Question: I am building a TicTacToe using React Hook. While the TicTacToe is working fine, the buttons are changing position on click. Image 1 is the initial game board, and image 2 is after clicking on the button! it is going down. If I click on consecutive three buttons it goes to the previous position (image 3).

'''
import React, {useState} from 'react';
function Square (props){
return(
<button className = "button" onClick = {props.onClick}>
{props.value}
</button>
);
}
function Board(){
//state
const [boardSquares, setBoardSquares] = useState(Array(9).fill(null));
const [xIsNext, setXIsNext] = useState(true);
const handleClick = index =>{
const squares = [...boardSquares];
if( whoIsTheWinner(boardSquares) || squares[index]) return; // if this already has a value return
//add X or O
squares[index] = xIsNext ? "X" : "O";
//calculate next turn
//set the state of the board
setBoardSquares(squares);
//set the state of the turn
setXIsNext(!xIsNext);
};
//create a render square function
//takes an index and return a square with correct value and function
const renderSquare = (index) => {
return <Square value={boardSquares[index]} onClick={()=>handleClick(index)}/>
};
//create the board
//calculates winner
let status ;
const winner = whoIsTheWinner(boardSquares);
status = winner ?
'Winner is: ${winner}' :
'Next player: ${xIsNext ? "X" : "O"}';
function whoIsTheWinner(squares){
const winningLine = [
[0, 1, 2],
[0, 3, 6],
[0, 4, 8],
[1, 4, 7],
[2, 5, 8],
[3, 4, 5],
[6, 7, 8],
[0, 4, 8]
];
console.log(winningLine)
for (let i=0; i < winningLine.length; i++){
const [a,b,c]=winningLine[i];
if (squares[a] && squares[a] === squares[b] && squares[b]===squares[c])
return squares[a];
}
return null;
};
return(
<div>
<div>
{/* who's turn is it? */}
{status}
</div>
{/* this div below is one row */}
<div>
{renderSquare(0)}
{renderSquare(1)}
{renderSquare(2)}
</div>
<div>
{renderSquare(3)}
{renderSquare(4)}
{renderSquare(5)}
</div>
<div>
{renderSquare(6)}
{renderSquare(7)}
{renderSquare(8)}
</div>
</div>
);
}
export default Board;
'''
'''
.button{
width: 150px;
height: 150px;
background-color: greenyellow;
margin: 0;
padding: 0;
}
.button:active{
background-color: grey;
}
.button:hover{
background-color: palegreen;
}
.refresh{
background-image: url("../src/image/refresh.jpg");
background-color: transparent;
background-repeat: no-repeat;
width: 41px;
height: 41px;
}
'''
'''
<script src="https://cdnjs.cloudflare.com/ajax/libs/react/16.6.3/umd/react.production.min.js"></script>
<script src="https://cdnjs.cloudflare.com/ajax/libs/react-dom/16.6.3/umd/react-dom.production.min.js"></script>
'''
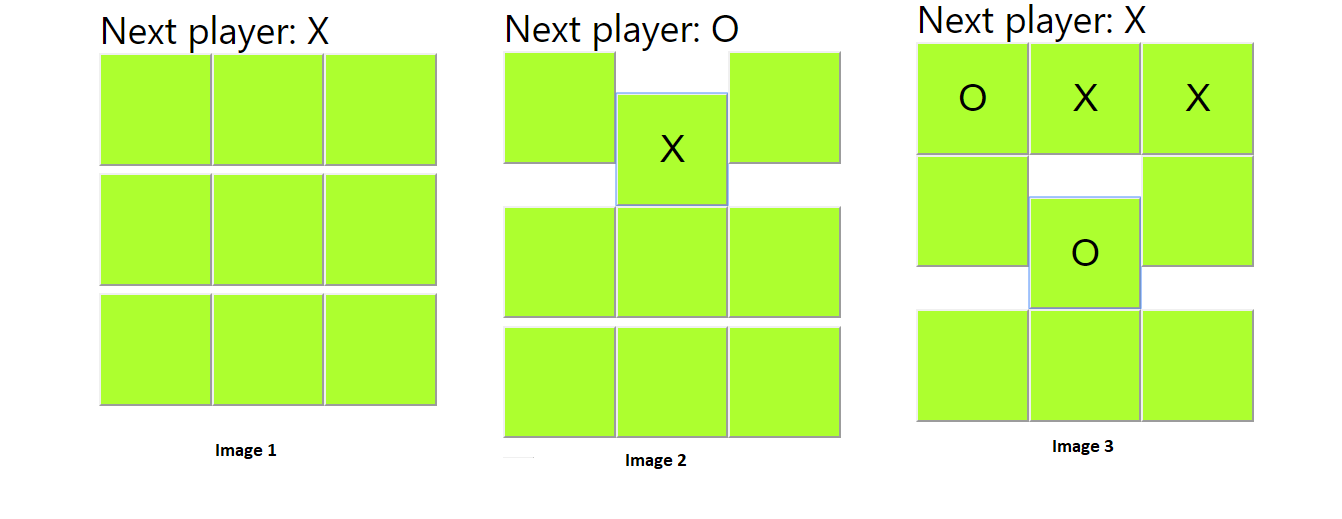
Answer: The issue here is that you are rendering three rows of squares and have not assigned any width or height to the row.
I was able to solve this issue by making row's display as flex.
You can check the code here:
<URL>